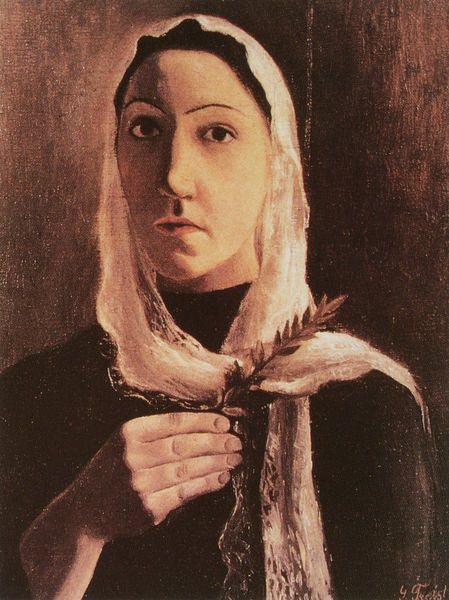
Titel: Selbstbildnis mit Zweig
Künstler: Greta Freist
Standort: Wien
Institution: Historisches Museum der Stadt Wien
Schlagwörter: hand, schatten, weiß, braun, finger, frau, grau, hintergrund, holz, mund, nase, schwarz, blick, schal, schleier, tuch, beige, wand, gesicht, portrait, porträt, signatur, brustbild, frontal, ecke, kopftuch, wolle, palme, zweig, cke, ölzweig, wollschal, wande, freist